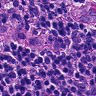
Metastatic tissue present: no